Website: lowes
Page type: customer-info-address
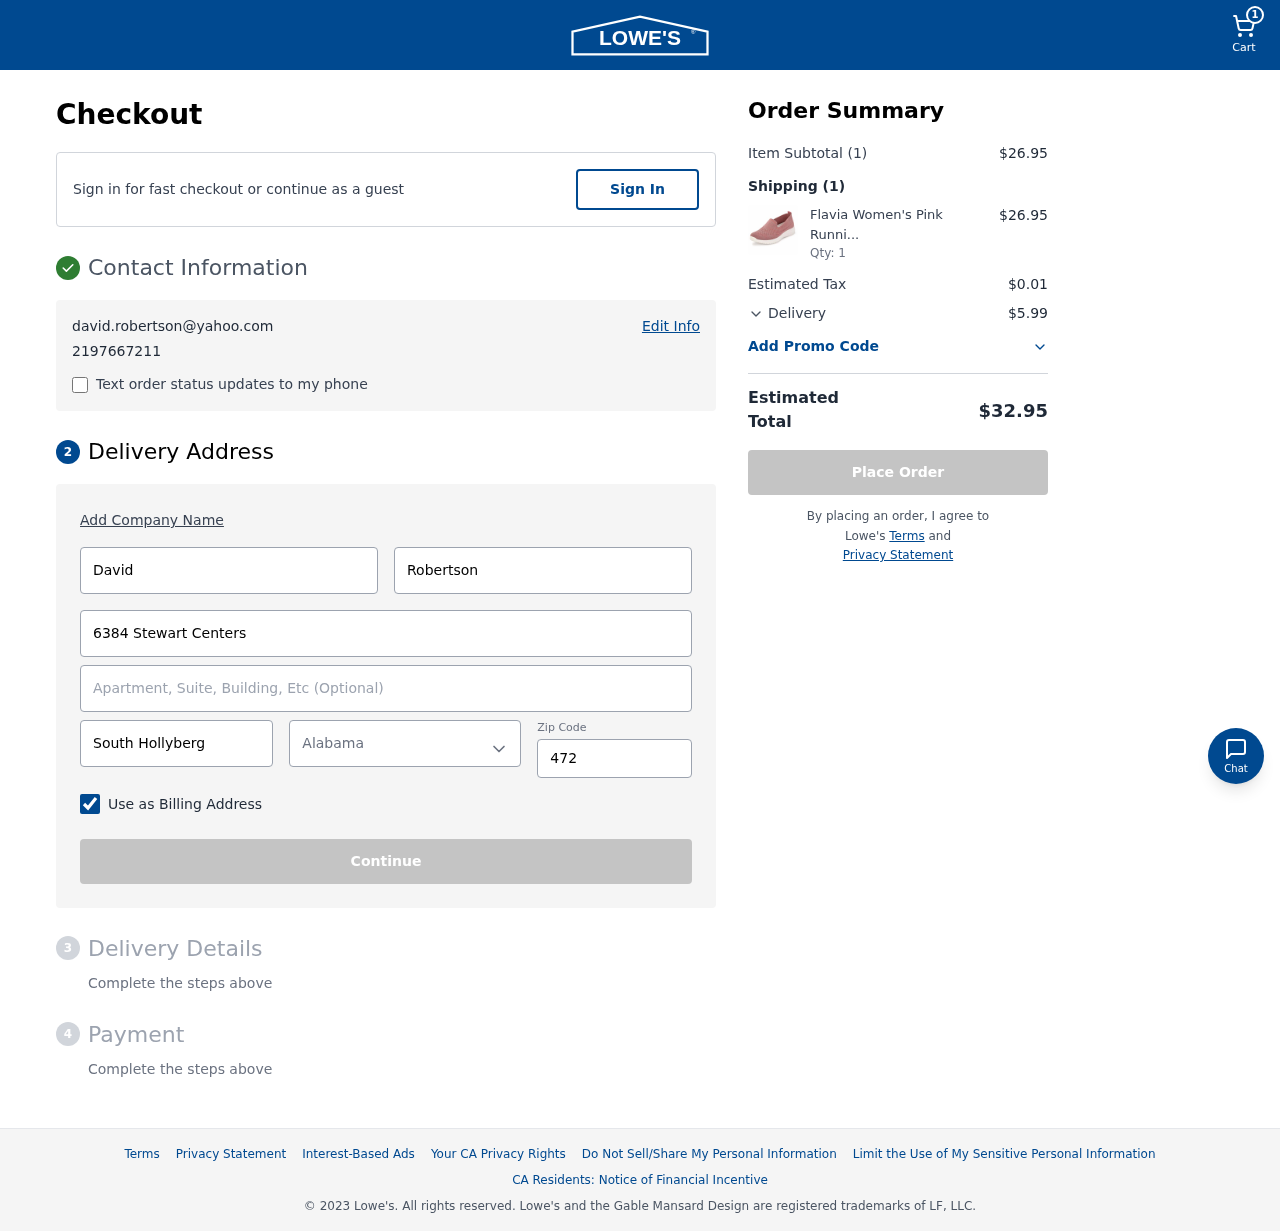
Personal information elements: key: PII_CITY
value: South Hollyberg
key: PII_EMAIL
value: david.robertson@yahoo.com
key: PII_FIRSTNAME
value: David
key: PII_LASTNAME
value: Robertson
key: PII_PHONE
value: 2197667211
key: PII_POSTCODE
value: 47213
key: PII_STATE
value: Alabama
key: PII_STREET
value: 6384 Stewart Centers
Product elements: key: PRODUCT1_NAME
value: Flavia Women's Pink Running Shoes-5 UK (37 EU) (6 US) (FKT/ST-1904/NVY)
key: PRODUCT1_QUANTITY
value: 1
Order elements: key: ORDER_NUM_ITEMS
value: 1
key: ORDER_SUBTOTAL
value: $26.95
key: ORDER_NUM_ITEMS2
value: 1
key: ORDER_SUBTOTAL2
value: $26.95
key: ORDER_TAX
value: $0.01
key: ORDER_SHIPPING_COST
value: $5.99
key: ORDER_TOTAL
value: $32.95